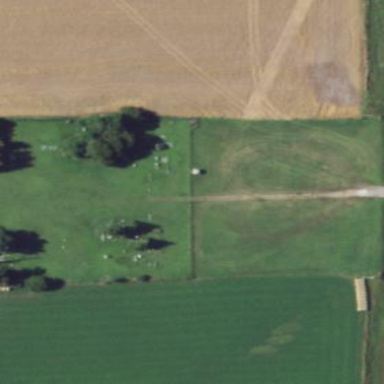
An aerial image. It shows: Cemetery.